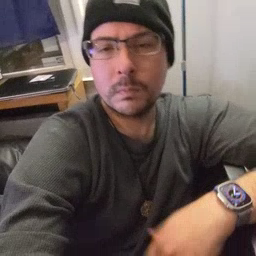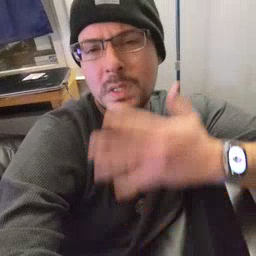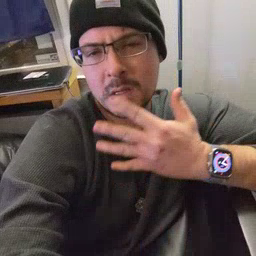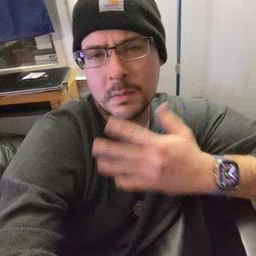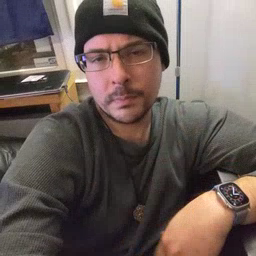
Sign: sad